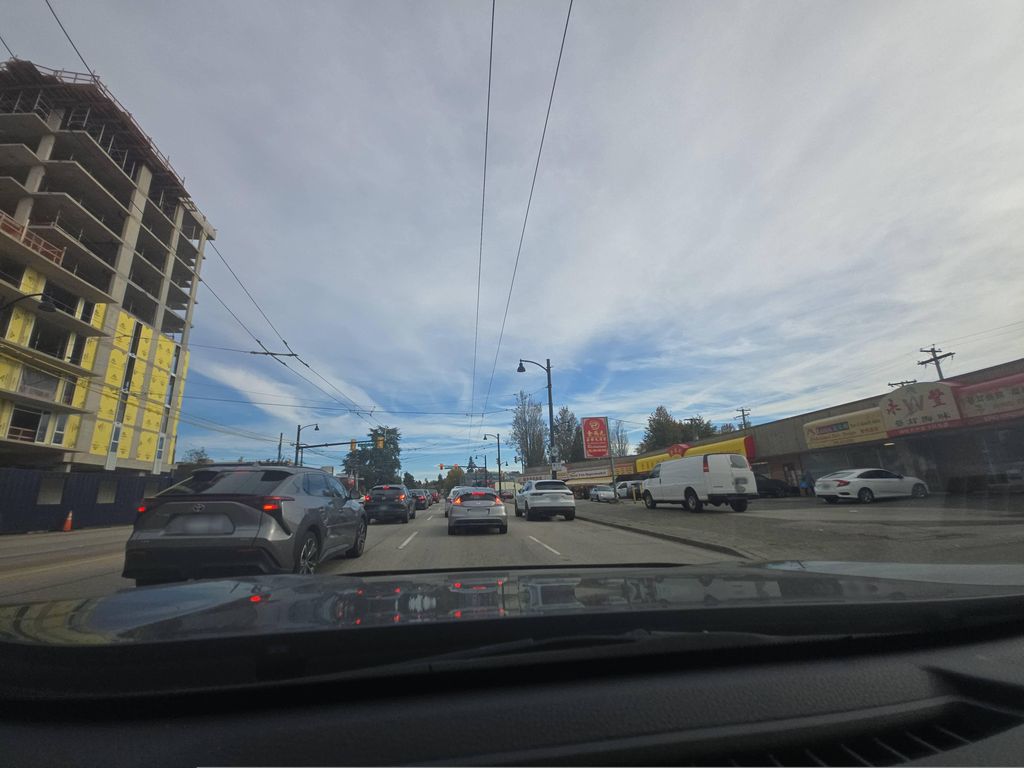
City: vancouver